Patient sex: F
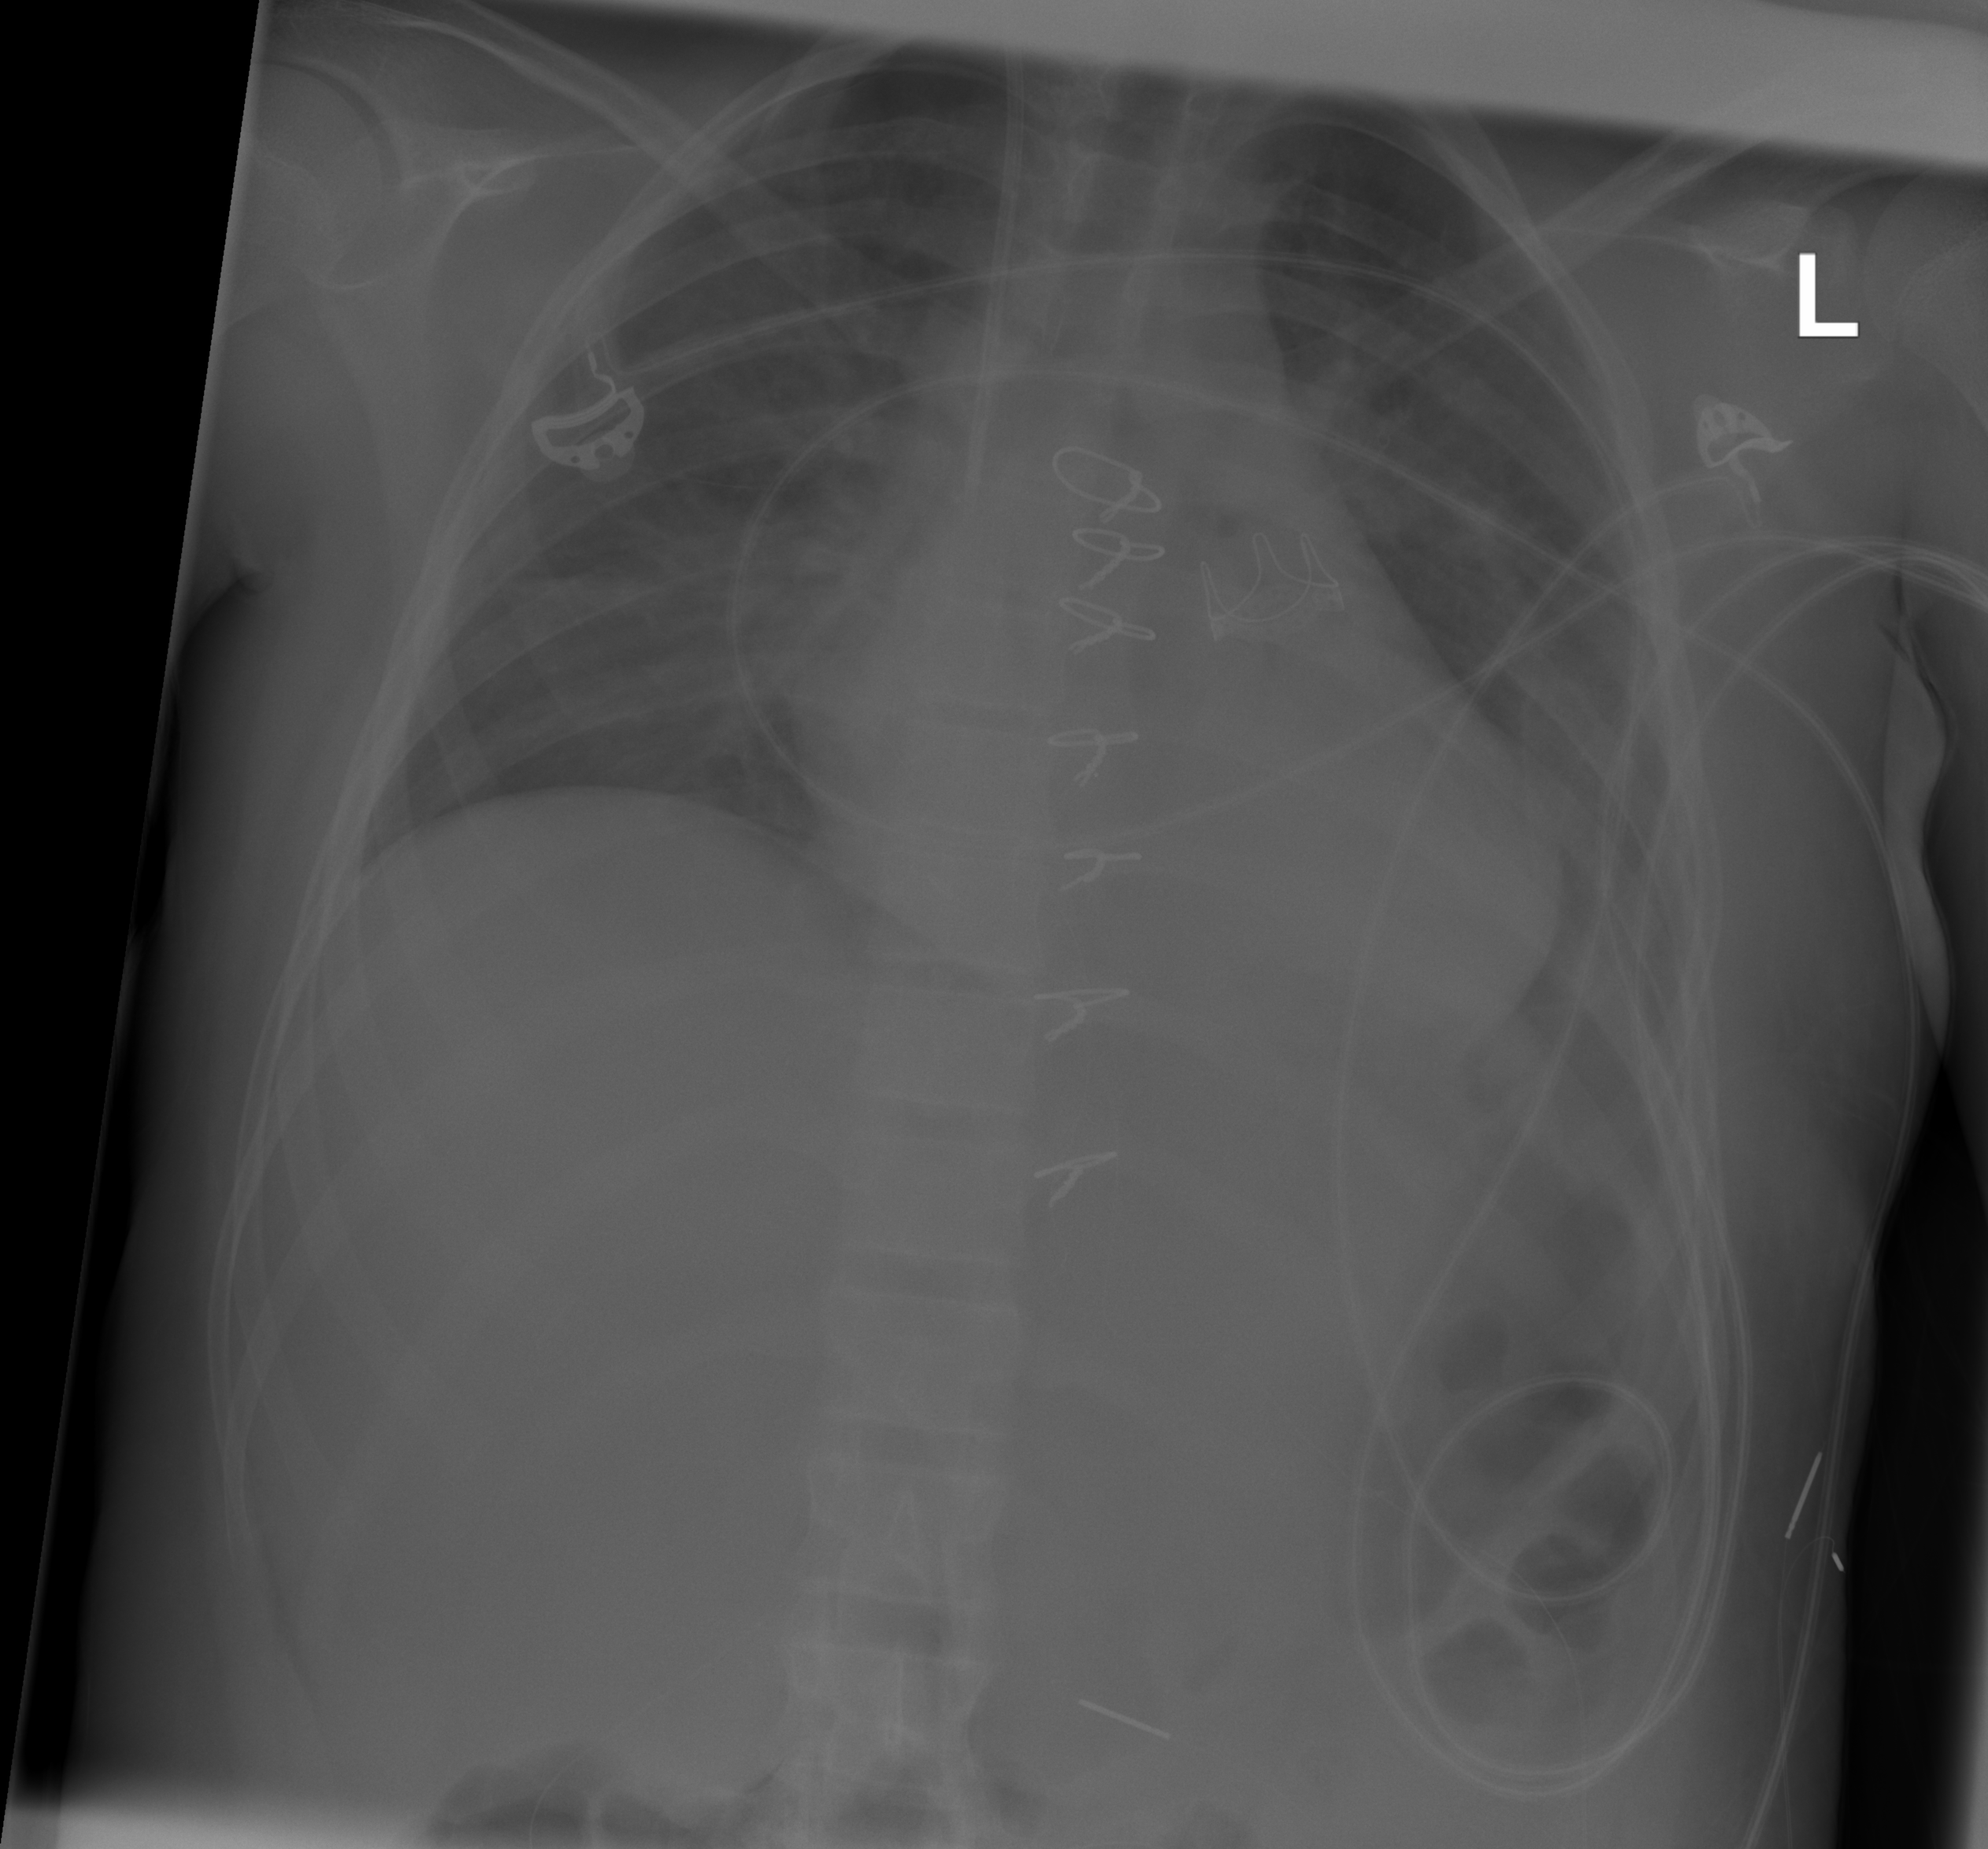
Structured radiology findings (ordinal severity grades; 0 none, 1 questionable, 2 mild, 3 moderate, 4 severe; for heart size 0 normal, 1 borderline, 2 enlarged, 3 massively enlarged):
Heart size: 2
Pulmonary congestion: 2
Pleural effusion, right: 0
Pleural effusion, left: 2
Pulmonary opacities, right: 2
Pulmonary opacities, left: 0
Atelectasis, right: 0
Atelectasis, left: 0